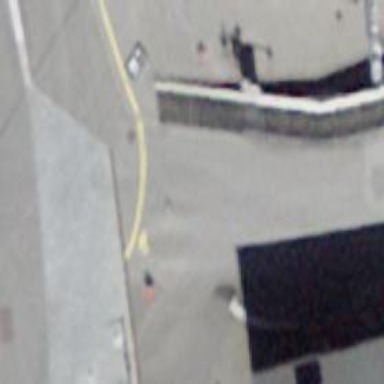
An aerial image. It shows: Lift gate barrier.